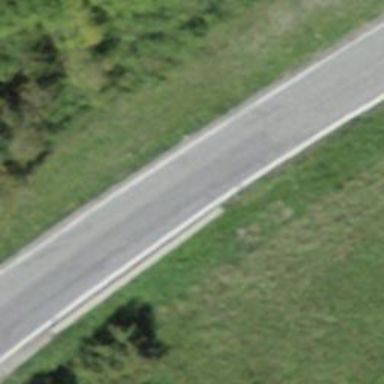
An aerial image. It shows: Tertiary road with asphalt surface.